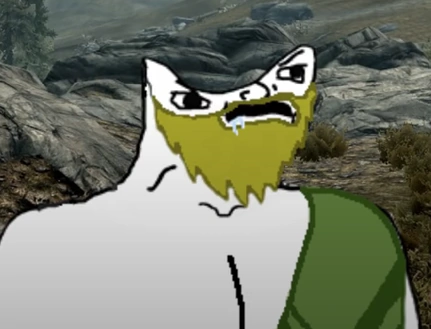
Label: 5_Wojak_with_Background